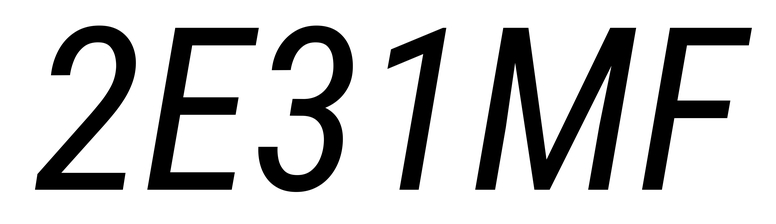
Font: Roboto-Italic_Condensed_Italic